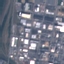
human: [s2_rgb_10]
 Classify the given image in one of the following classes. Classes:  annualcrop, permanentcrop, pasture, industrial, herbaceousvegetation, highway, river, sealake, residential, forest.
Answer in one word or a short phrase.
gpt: Industrial